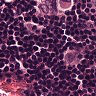
Metastatic tissue present: yes